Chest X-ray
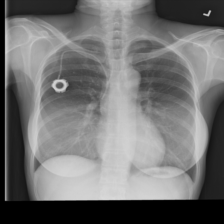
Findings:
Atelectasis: negative
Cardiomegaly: negative
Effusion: negative
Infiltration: positive
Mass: negative
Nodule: negative
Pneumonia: negative
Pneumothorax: negative
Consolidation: negative
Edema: negative
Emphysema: negative
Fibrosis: negative
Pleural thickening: negative
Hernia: negative